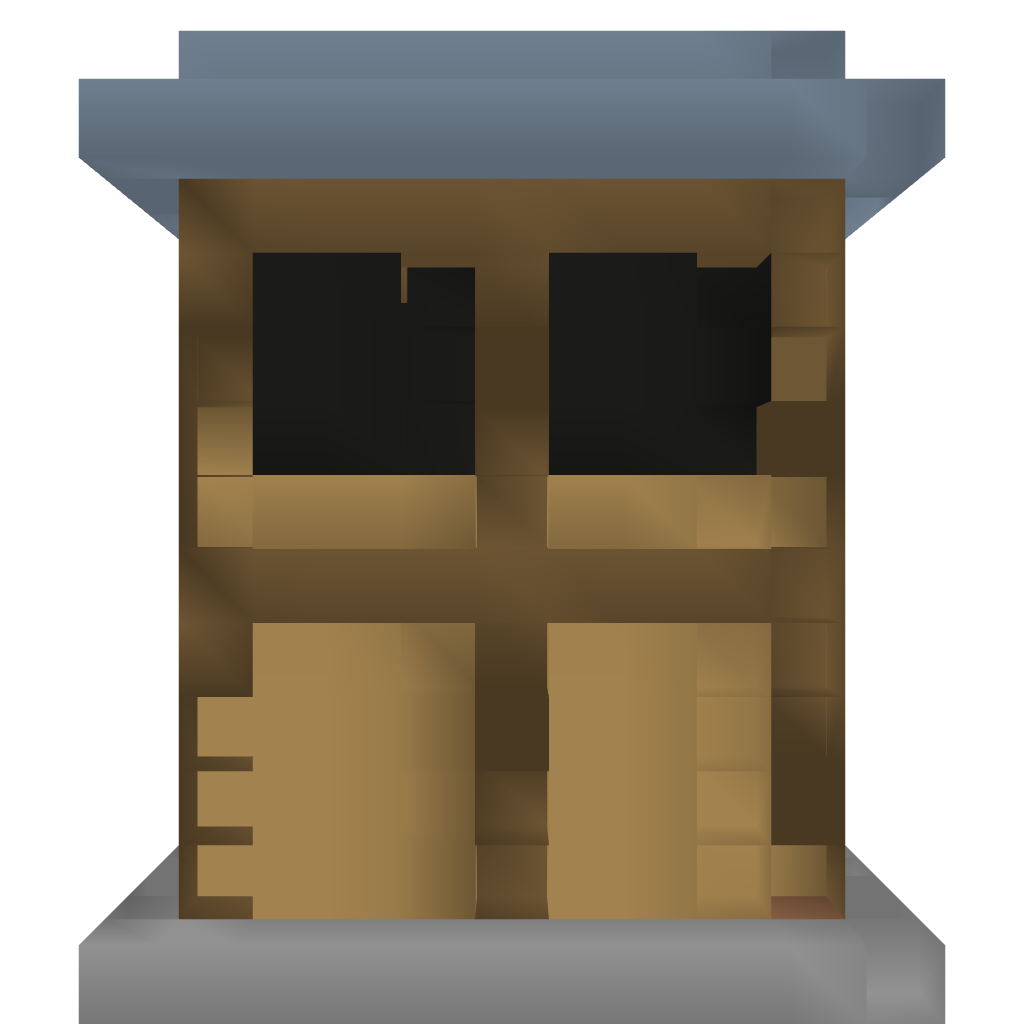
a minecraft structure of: CrafterHouse